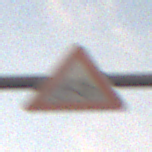
Verkehrszeichen: RadverkehrRechts
Umgebung: Outdoor, Nature
Tageszeit: SunriseSunset
Wetter: PartlyCloudy
Licht: Natural
Jahreszeit: NotSpecified
Kontrast: LowContrast